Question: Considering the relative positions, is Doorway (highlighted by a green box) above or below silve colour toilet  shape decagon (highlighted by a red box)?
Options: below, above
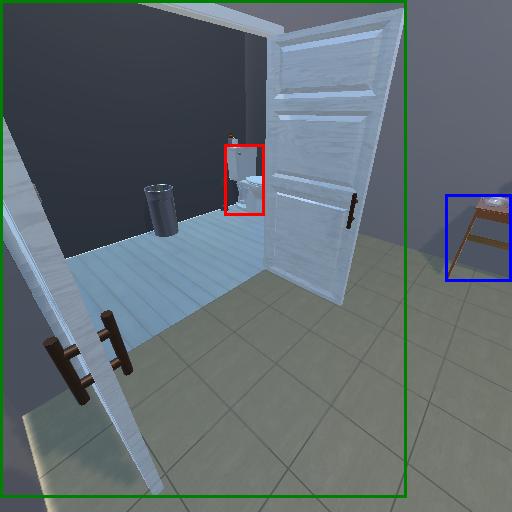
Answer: below